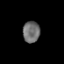
Tissue: prostate
Cell type: T cells
Senescence score: 0.2807
Nuclear area (px): 355
Mean DAPI intensity: 110.532